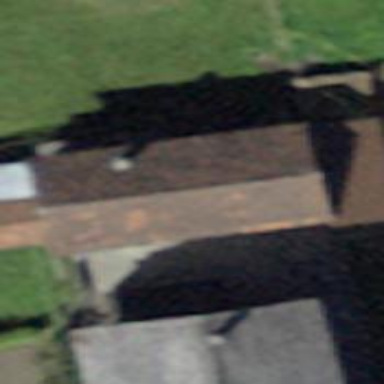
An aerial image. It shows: Shed.